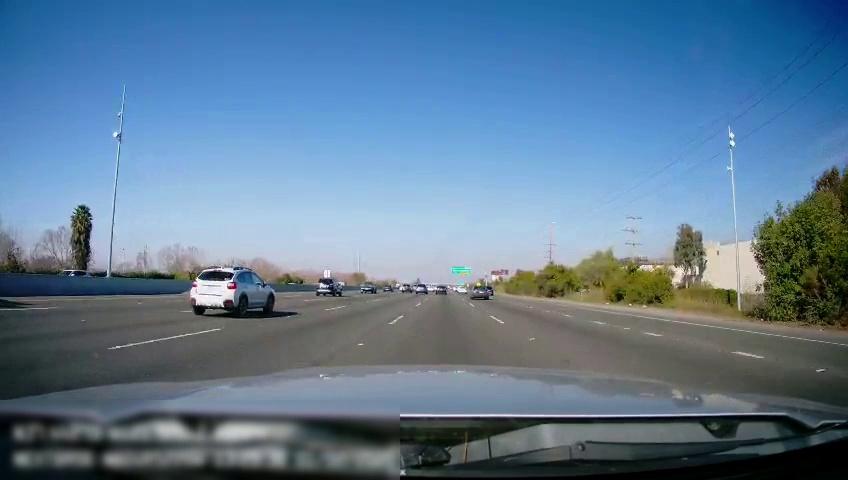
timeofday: Day
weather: Sunny
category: Drivable Space
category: Vehicles | Car
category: Vehicles | Car
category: Vehicles | Car
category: Vehicles | Car
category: Vehicles | Car
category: Vehicles | SUV
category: Vehicles | Car
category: Vehicles | SUV
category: Vehicles | Truck
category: Vehicles | SUV
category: Vehicles | SUV
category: Lanes | Current Lane
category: Lanes | Current Lane
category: Lanes | Alternate Lane
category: Lanes | Alternate Lane
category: Lanes | Alternate Lane
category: Lanes | Alternate Lane
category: Lanes | Alternate Lane
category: Lanes | Alternate Lane
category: Traffic | Signs